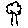
Label: tree